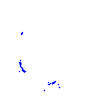
Particle: proton